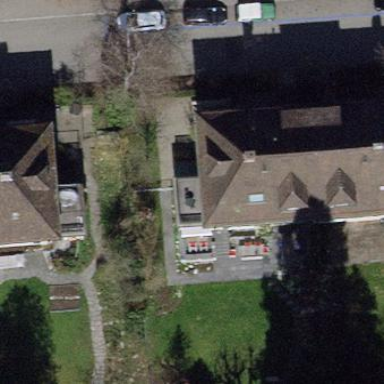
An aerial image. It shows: Semidetached house with tile roof.